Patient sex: F
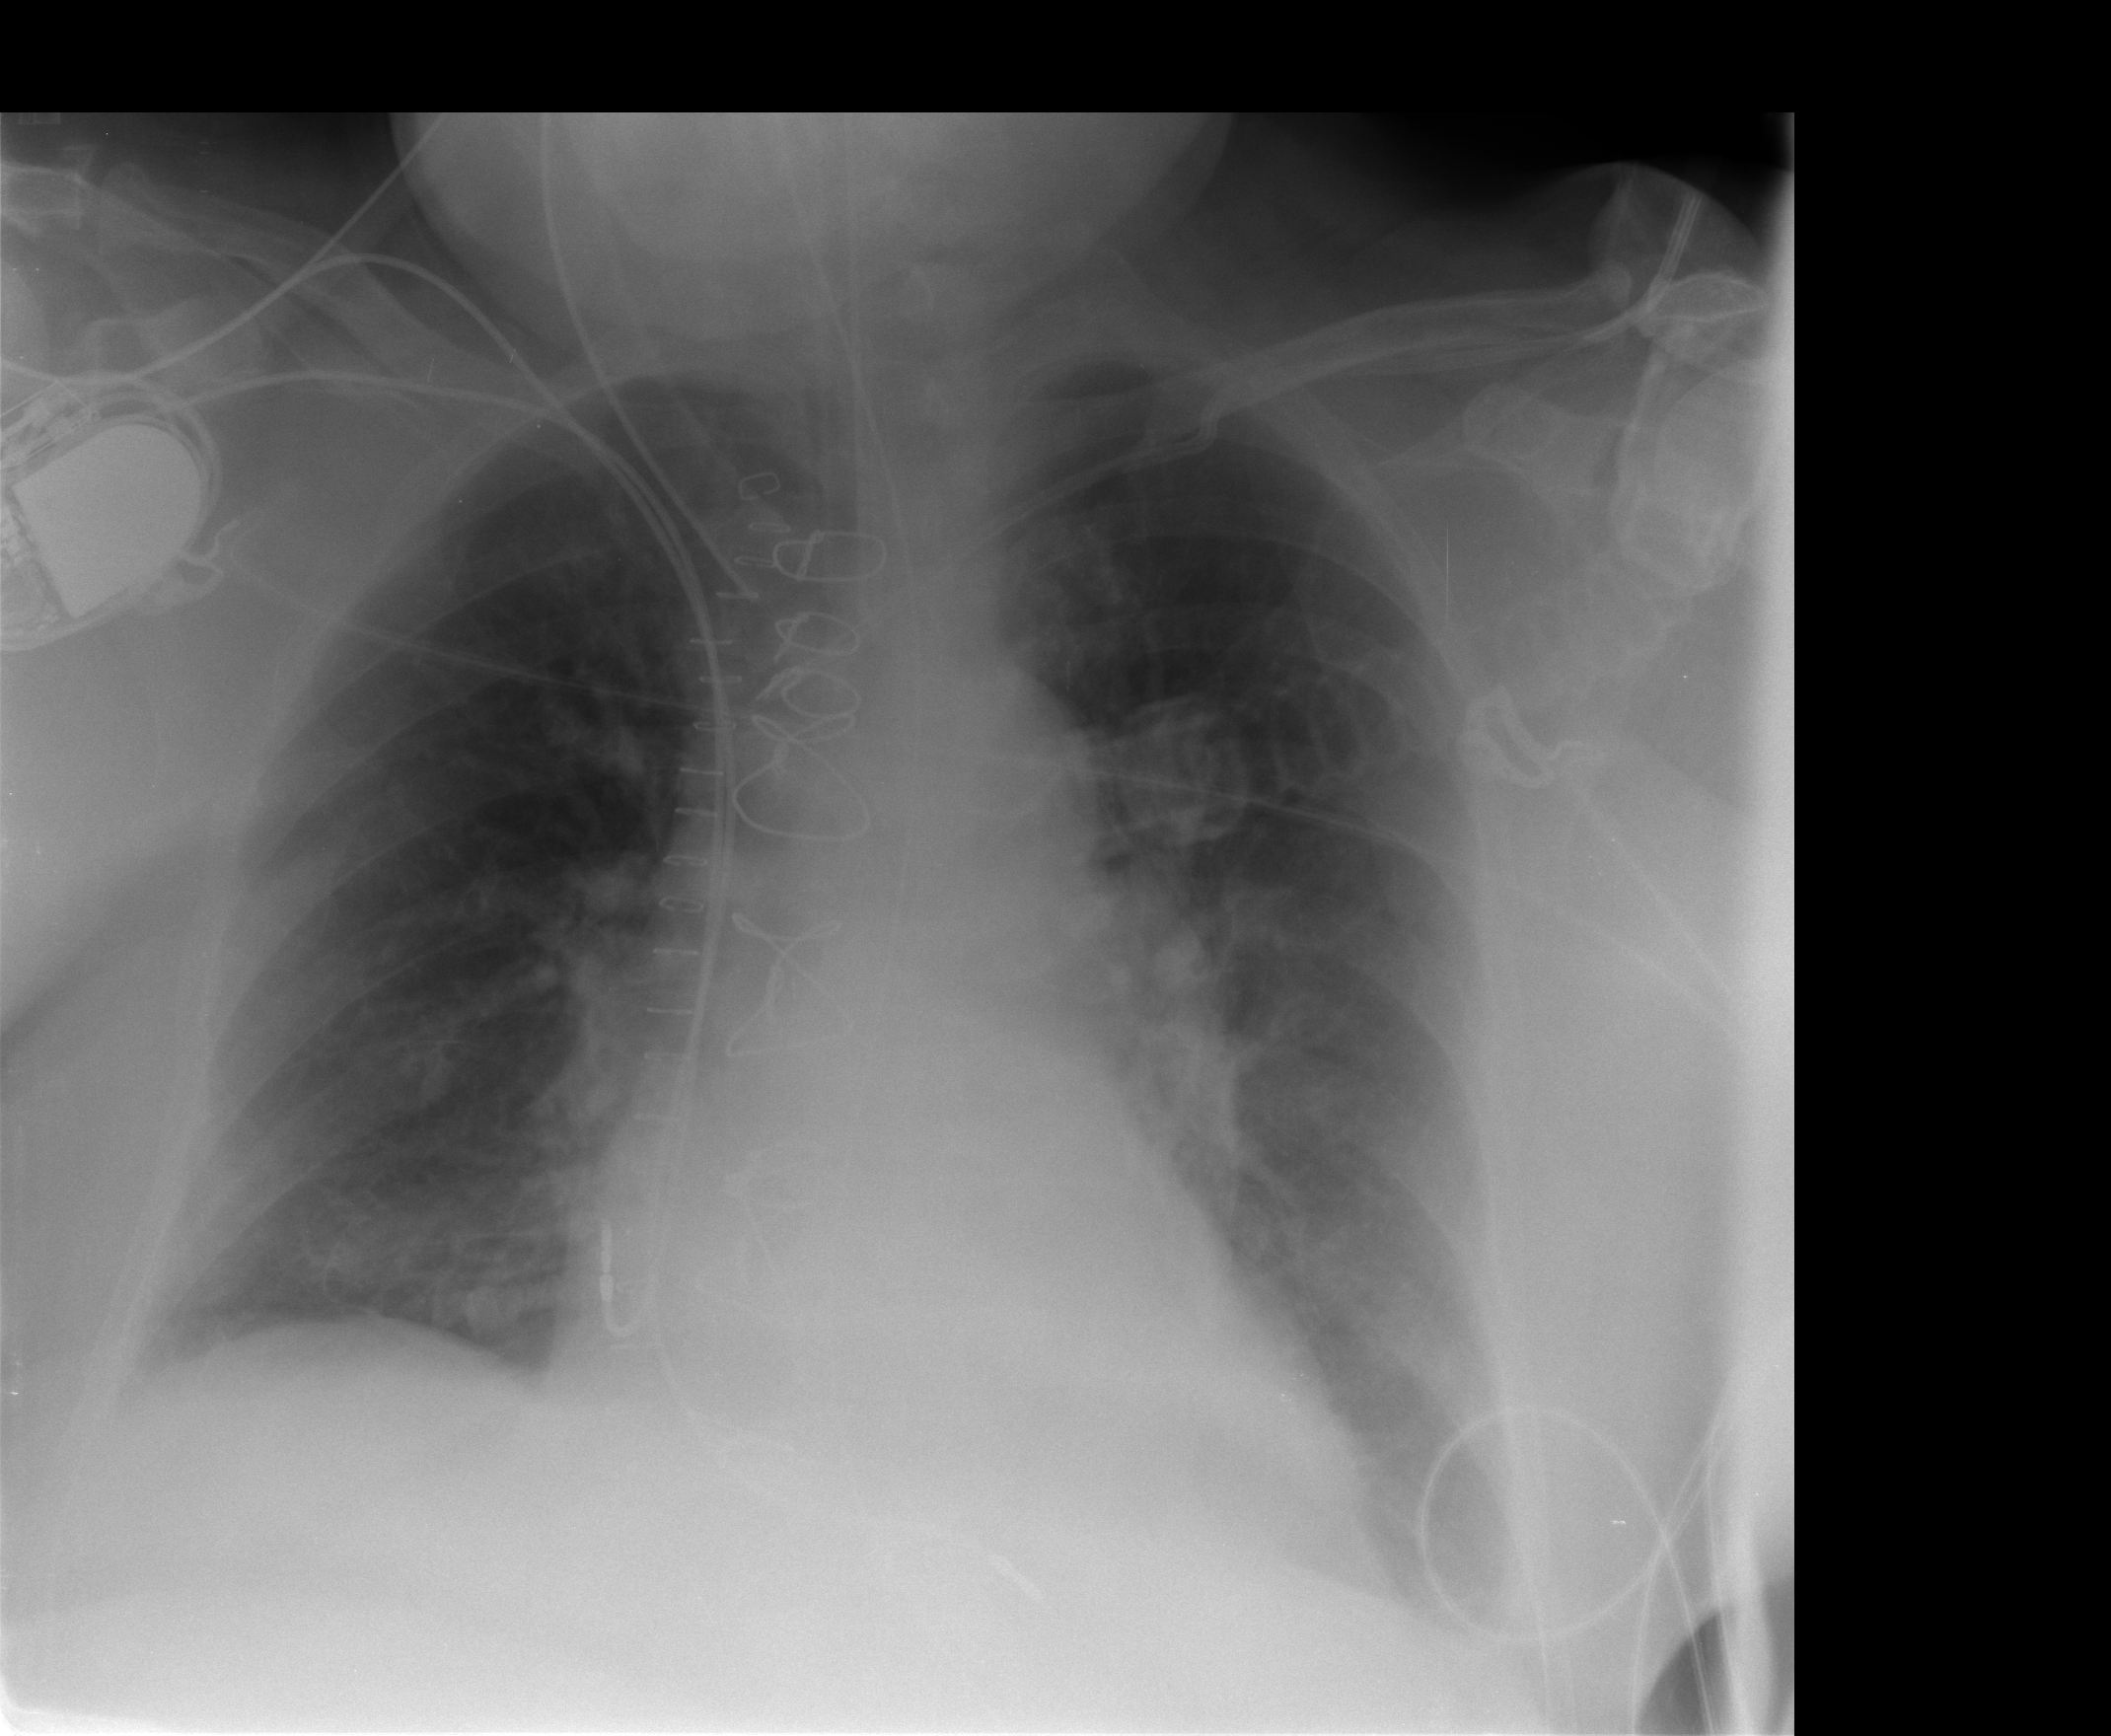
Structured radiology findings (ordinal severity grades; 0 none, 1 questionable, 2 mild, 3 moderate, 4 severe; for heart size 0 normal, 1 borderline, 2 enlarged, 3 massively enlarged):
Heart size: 2
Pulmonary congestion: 2
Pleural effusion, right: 2
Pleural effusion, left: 2
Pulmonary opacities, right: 0
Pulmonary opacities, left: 0
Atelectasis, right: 2
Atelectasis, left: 2